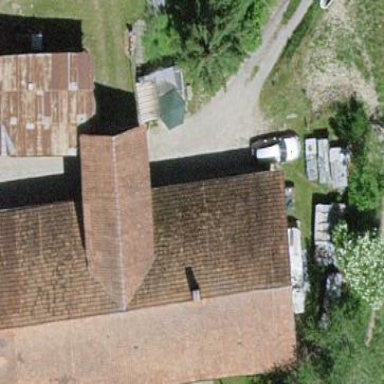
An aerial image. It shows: Farm building.